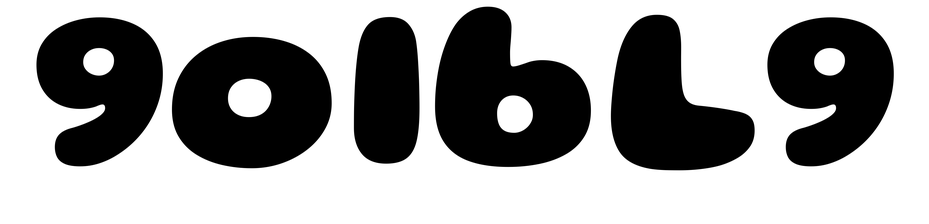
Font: Gluten_ExtraBold